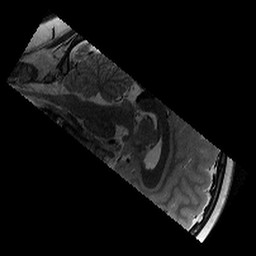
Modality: T2w
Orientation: sagittal
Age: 11
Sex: male
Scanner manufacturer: siemens
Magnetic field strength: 3 T
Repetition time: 9.23 s
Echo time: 0.067 s